Question: I have create a UIViewController, e.g DemoTableViewController, and want to reuse it in other project. Instead of copying source file of controller, I need to create a library to reuse it, however, after I create a static library containing DemoTableViewController, and set the class of a view controller in storyboard, there's a an error:

what can I do?
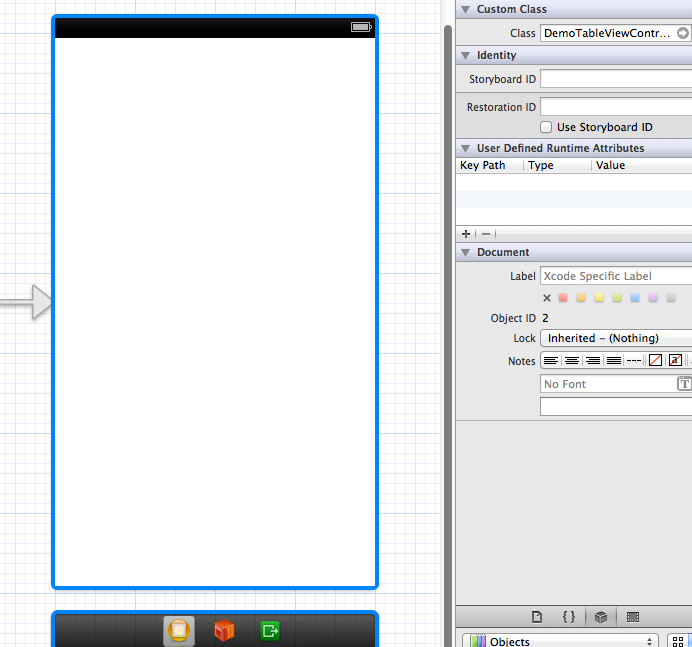
Answer: In the custom class field on the right top, you can see that you have given it as 'DemoTableViewController' instead of 'DemoViewController'(Assuming that what you have mentioned in question as 'DemoViewController' is the class name you have given to this custom class). Change that and then check. It should work.
If the above is not working, make sure you have copied the 'DemoTableViewController.h' file to your current project and this library is added to target settings -> Linked frameworks and libraries.